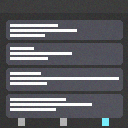
Screen state: on